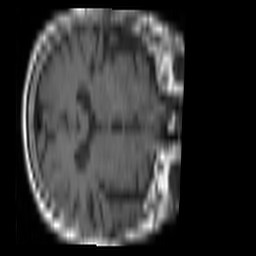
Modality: T1w
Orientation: axial
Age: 73
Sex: female
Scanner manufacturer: philips
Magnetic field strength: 1.5 T
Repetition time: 0.6779 s
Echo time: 0.015 s